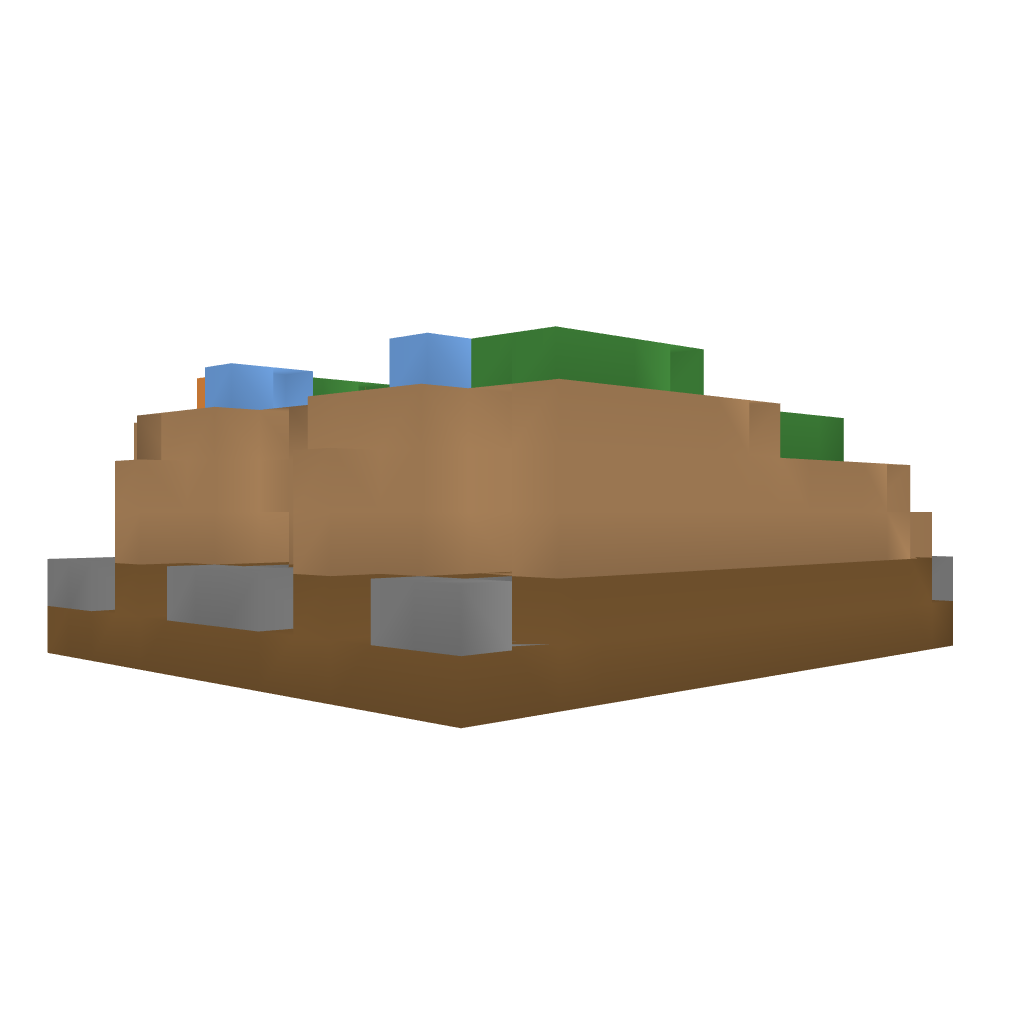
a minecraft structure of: small elevated farm bad low quality